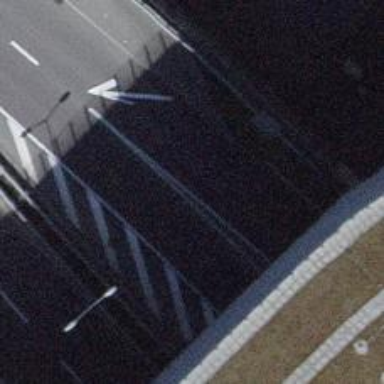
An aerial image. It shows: Road with traffic signals.